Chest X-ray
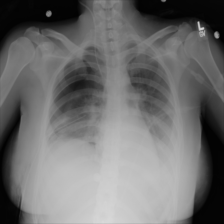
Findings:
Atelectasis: negative
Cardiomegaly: negative
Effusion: negative
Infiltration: negative
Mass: negative
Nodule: negative
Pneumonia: negative
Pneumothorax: positive
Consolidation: negative
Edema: negative
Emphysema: negative
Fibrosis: negative
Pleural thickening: negative
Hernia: negative